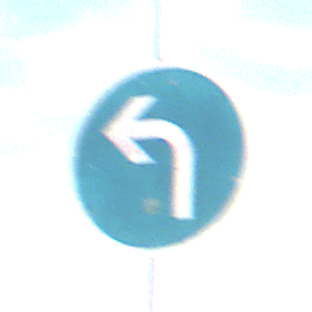
Verkehrszeichen: VorgeschriebeneFahrtrichtungLinks
Umgebung: Outdoor, RoadRail
Tageszeit: SunriseSunset
Wetter: PartlyCloudy
Licht: Natural
Jahreszeit: NotSpecified
Kontrast: HighContrast